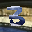
Label: 3